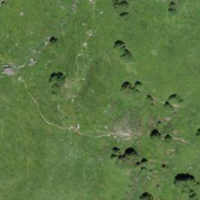
EUNIS habitat code: 23
Species observed at this site:
Parnassia palustris
Lysandra coridon